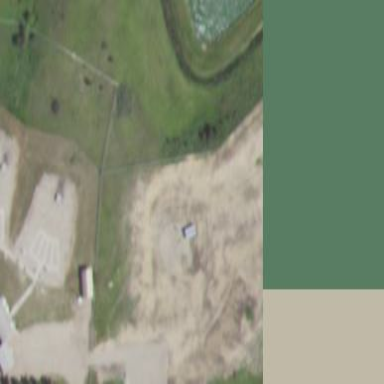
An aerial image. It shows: Shooting range on leisure land pitch.